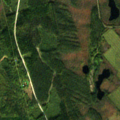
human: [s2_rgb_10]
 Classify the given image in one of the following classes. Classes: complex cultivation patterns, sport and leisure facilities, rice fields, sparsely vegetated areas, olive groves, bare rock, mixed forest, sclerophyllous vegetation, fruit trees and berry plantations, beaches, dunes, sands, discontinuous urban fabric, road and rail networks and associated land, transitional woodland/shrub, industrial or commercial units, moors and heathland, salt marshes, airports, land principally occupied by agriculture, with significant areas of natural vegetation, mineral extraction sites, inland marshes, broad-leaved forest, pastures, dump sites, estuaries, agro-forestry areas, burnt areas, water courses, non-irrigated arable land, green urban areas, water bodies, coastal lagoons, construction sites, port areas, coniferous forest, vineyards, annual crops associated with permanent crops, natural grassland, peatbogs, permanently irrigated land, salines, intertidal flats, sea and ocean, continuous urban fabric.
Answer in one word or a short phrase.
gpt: non-irrigated arable land, coniferous forest, transitional woodland/shrub, peatbogs